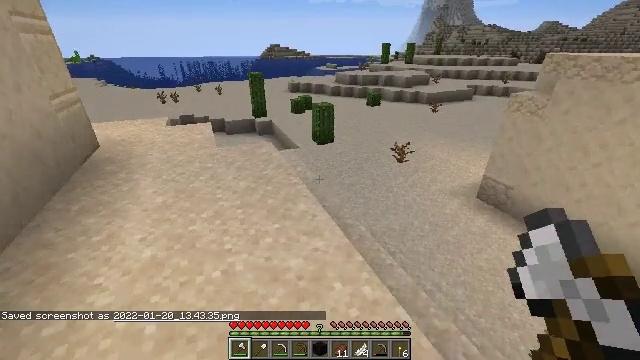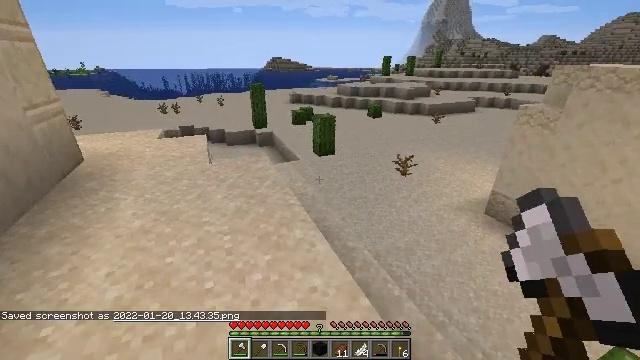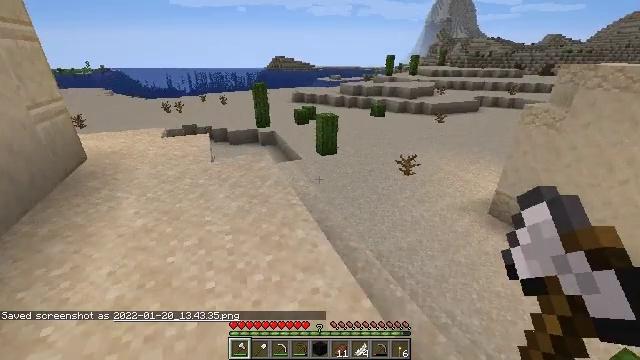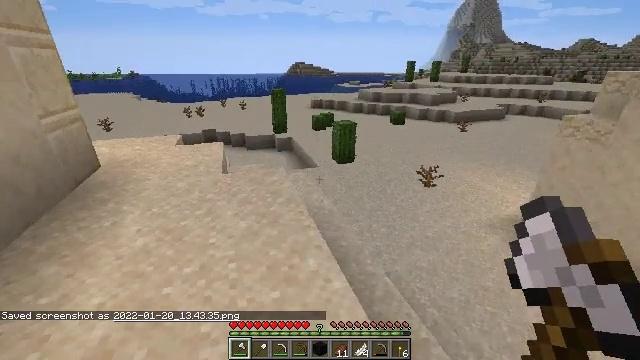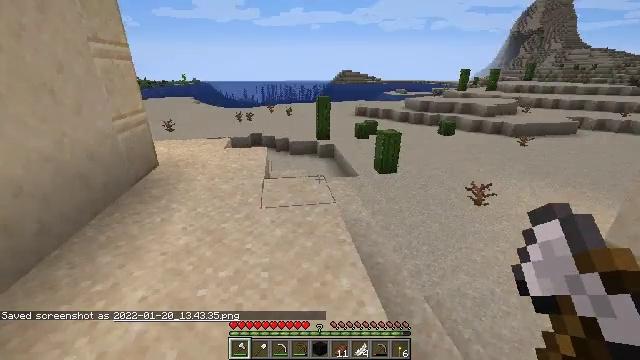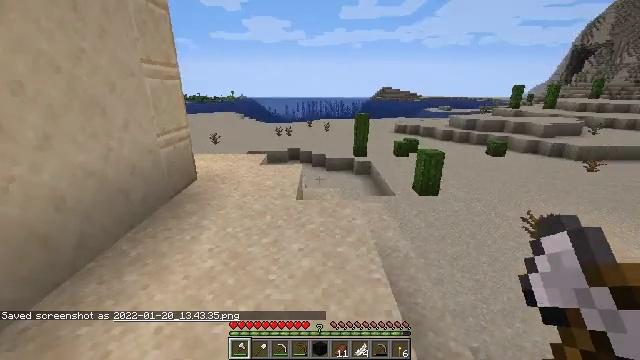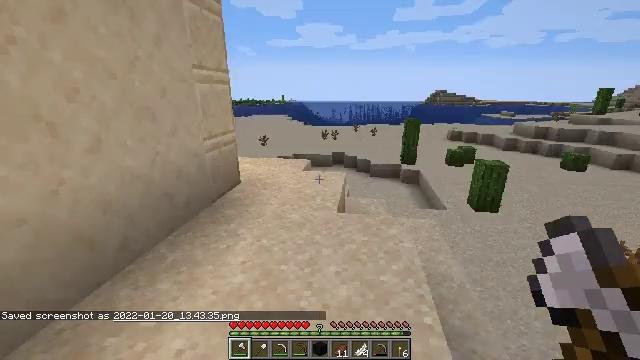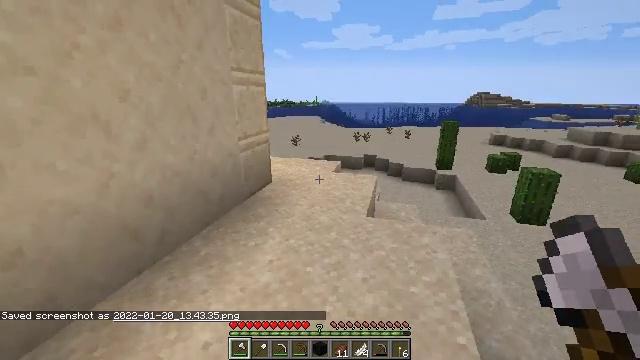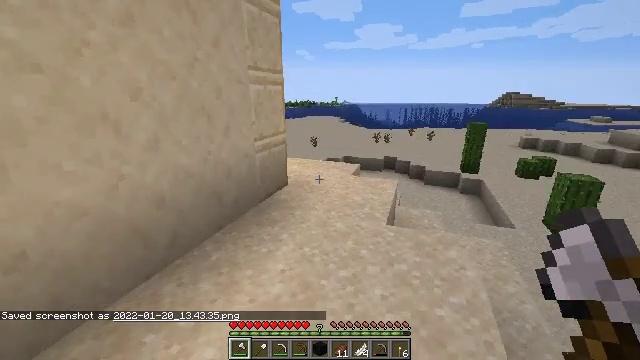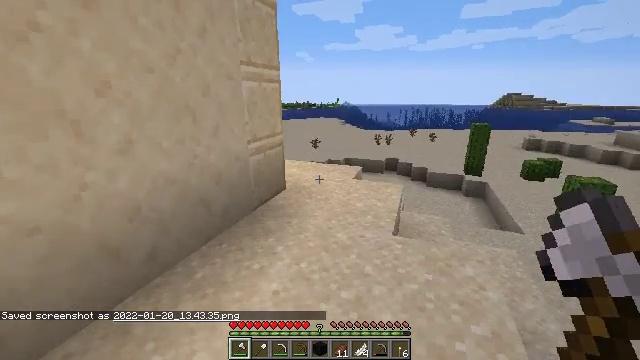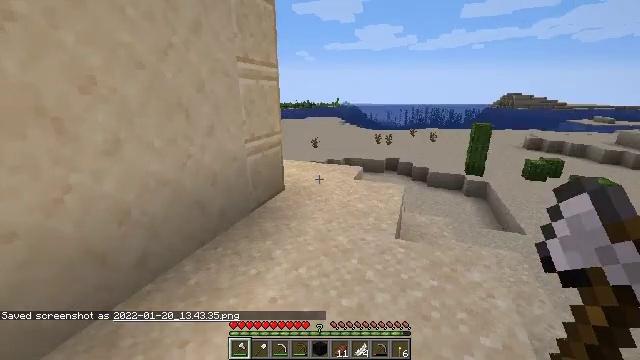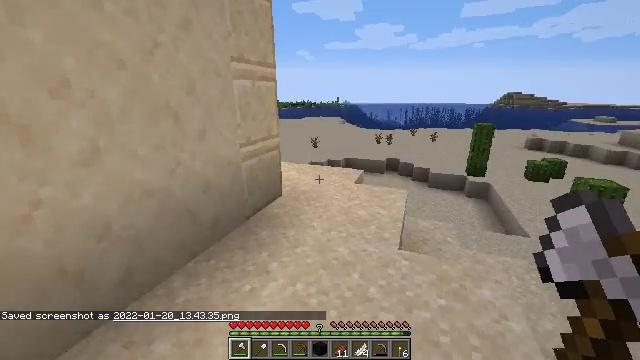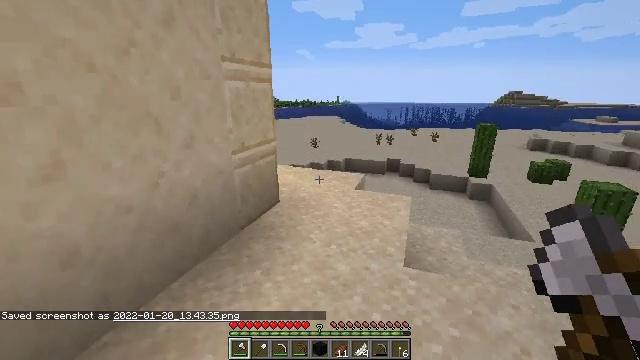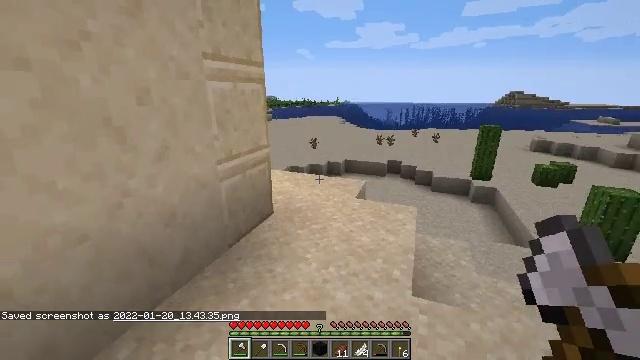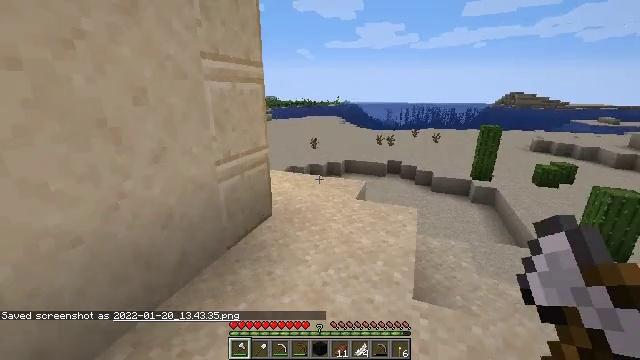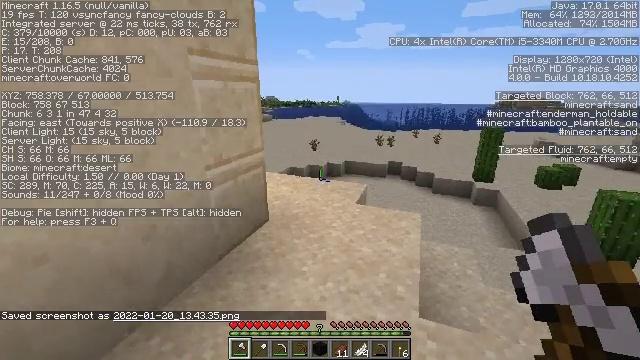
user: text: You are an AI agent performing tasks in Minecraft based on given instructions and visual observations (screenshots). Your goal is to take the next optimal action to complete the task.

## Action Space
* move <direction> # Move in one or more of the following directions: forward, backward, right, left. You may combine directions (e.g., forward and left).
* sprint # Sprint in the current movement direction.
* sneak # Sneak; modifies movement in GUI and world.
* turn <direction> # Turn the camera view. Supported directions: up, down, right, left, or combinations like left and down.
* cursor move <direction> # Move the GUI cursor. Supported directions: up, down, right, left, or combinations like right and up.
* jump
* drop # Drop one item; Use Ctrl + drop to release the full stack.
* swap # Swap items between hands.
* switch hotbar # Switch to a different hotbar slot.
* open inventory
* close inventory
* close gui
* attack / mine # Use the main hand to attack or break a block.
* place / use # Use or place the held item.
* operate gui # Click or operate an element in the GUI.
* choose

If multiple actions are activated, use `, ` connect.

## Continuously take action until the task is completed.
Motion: motion action
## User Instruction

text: Attack the white glazed terracotta to break it.
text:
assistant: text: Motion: move forward, turn up
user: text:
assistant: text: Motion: move forward
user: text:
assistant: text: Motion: move forward, turn left and up
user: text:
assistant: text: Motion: move forward, turn left and up
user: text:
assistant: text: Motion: move forward, turn left and up
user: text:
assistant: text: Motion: move forward, turn left
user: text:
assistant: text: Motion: move forward, turn left
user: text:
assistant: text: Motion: move forward, turn left
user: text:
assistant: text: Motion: move forward
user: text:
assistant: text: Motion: move forward
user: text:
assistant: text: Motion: move forward
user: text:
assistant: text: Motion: move forward
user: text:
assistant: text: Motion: move forward
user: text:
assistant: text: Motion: move forward
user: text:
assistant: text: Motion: move forward
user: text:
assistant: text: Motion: move forward
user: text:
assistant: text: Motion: move forward
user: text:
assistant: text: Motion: move forward
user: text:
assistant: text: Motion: move forward
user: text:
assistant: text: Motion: move forward
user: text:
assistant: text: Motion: move forward
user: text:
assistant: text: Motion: move forward, turn right
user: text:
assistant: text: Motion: turn right
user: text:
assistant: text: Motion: turn right
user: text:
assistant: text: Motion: turn right
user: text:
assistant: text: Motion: no_op
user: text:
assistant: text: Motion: no_op
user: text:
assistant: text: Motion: turn right
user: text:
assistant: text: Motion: turn right
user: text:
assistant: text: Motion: turn right